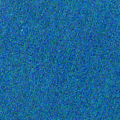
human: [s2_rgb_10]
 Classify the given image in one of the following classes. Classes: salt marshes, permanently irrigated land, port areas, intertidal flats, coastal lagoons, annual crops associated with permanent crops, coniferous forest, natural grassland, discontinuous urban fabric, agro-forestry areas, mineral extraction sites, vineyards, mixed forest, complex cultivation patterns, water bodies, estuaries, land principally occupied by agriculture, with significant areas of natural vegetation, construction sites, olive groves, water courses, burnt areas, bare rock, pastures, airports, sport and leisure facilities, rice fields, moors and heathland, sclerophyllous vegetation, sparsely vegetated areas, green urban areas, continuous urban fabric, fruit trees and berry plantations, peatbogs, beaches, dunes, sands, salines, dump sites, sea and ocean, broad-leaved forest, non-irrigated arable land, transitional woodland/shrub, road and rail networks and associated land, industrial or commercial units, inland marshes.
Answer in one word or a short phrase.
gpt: sea and ocean